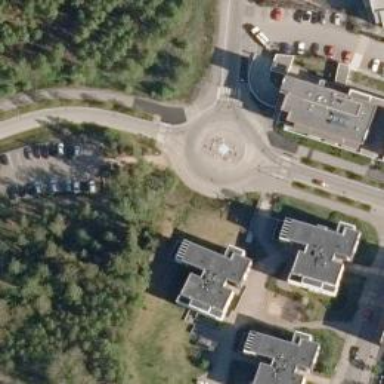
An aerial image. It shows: Roundabout on residential road.